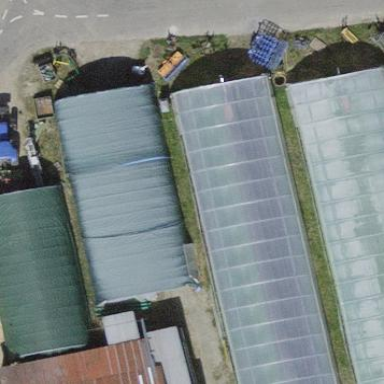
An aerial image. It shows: Greenhouse used for horticulture purposes.